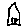
Label: house